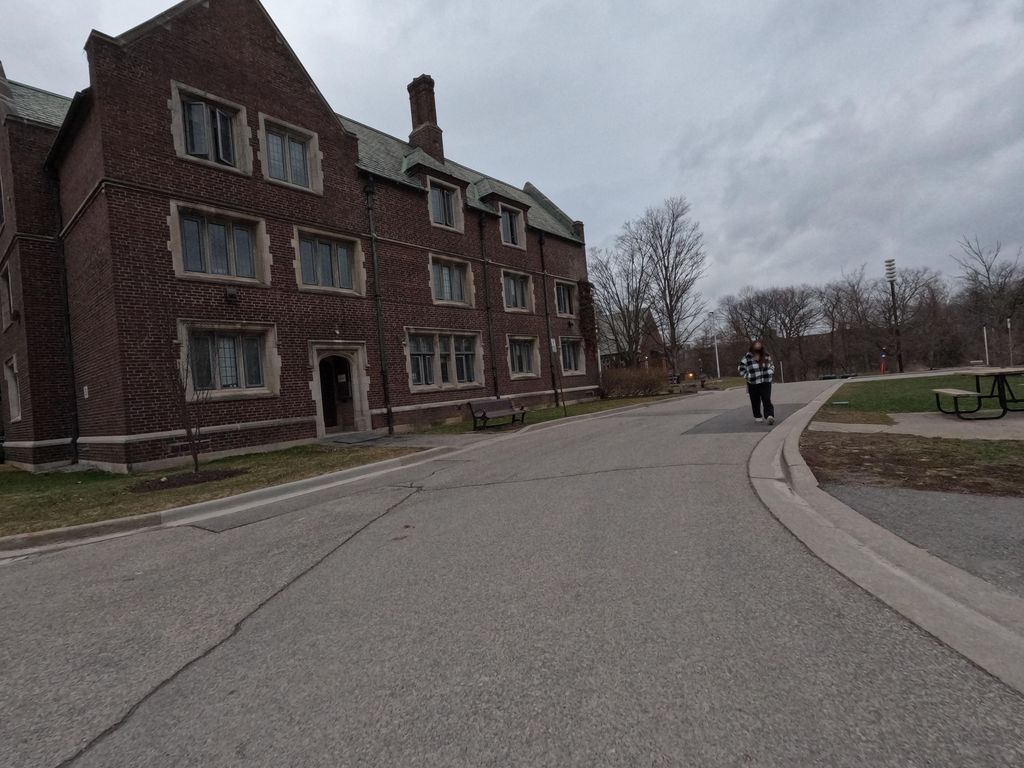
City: hamilton